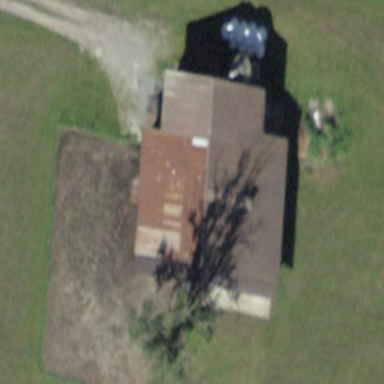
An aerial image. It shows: Barn.